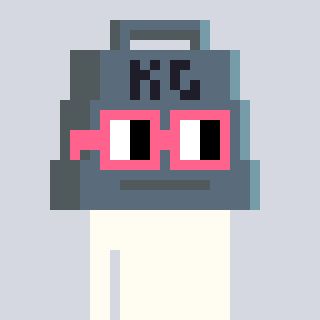
a pixel art character with square pink glasses, a weight-shaped head and a yellow-colored body on a cool background